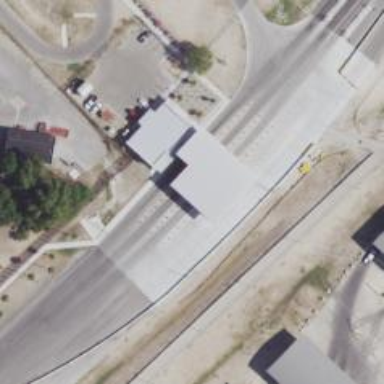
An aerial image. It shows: Border control barrier.